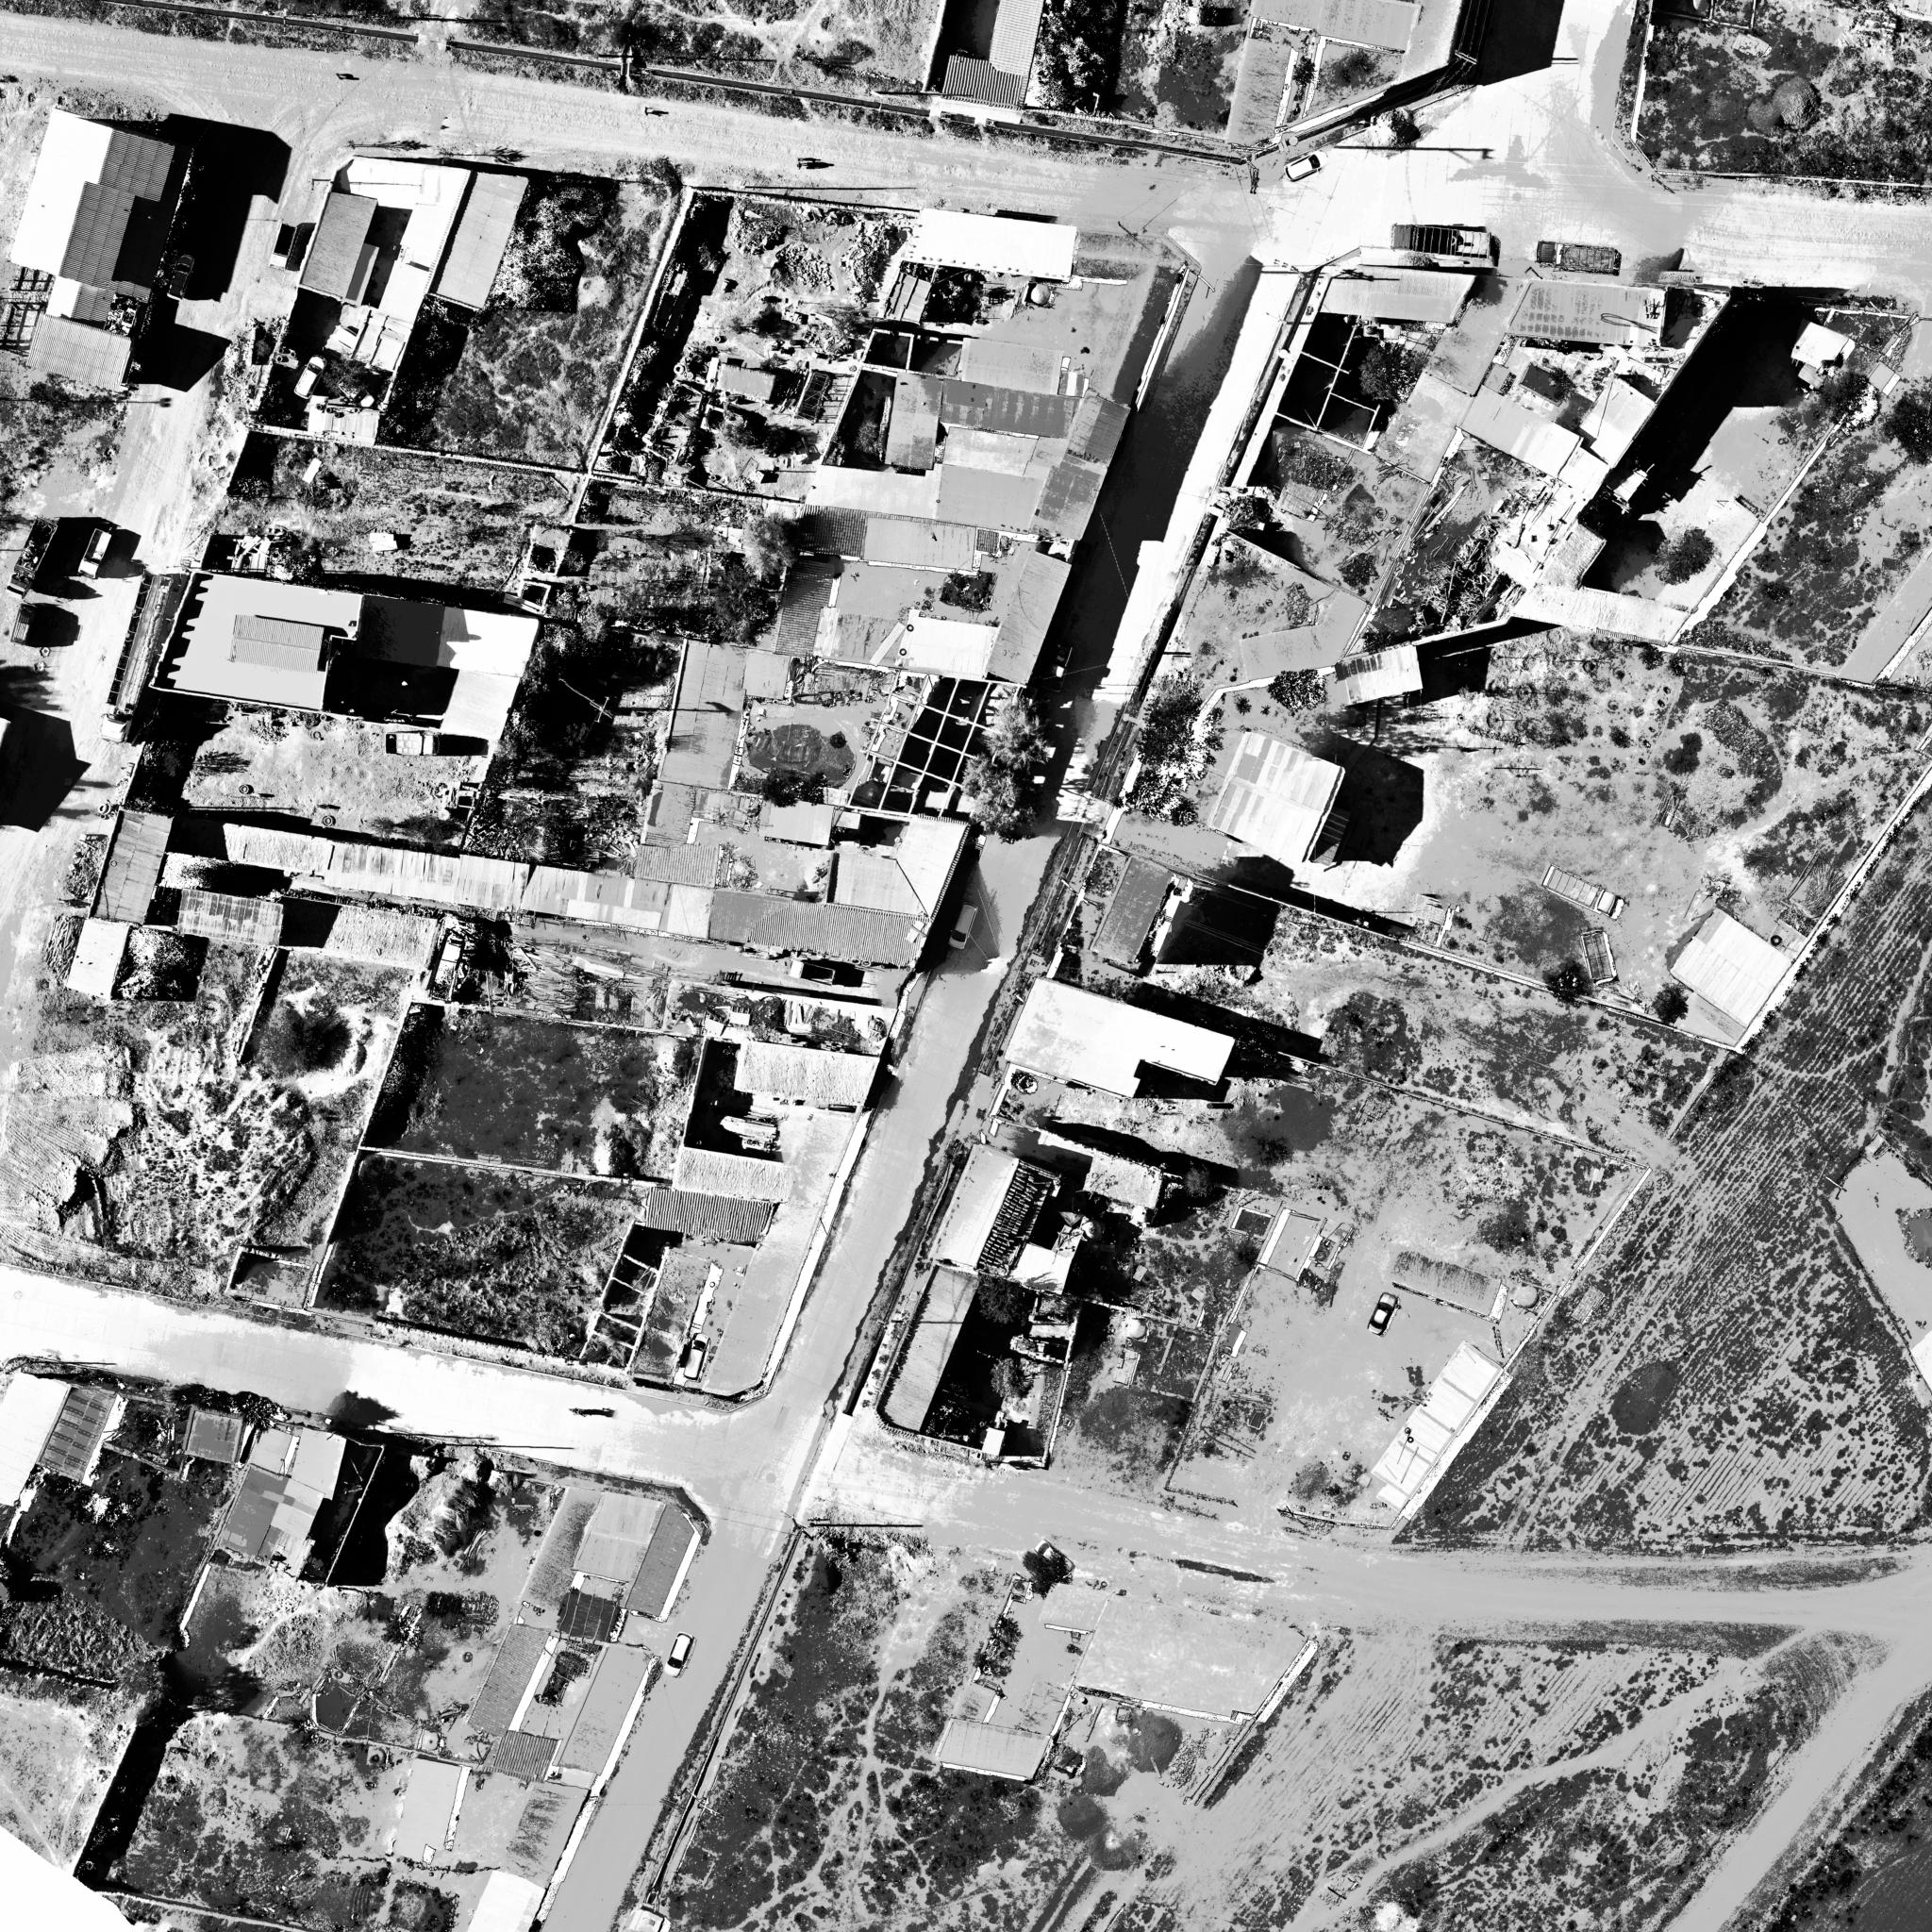
Biome: Bolivian montane dry forests